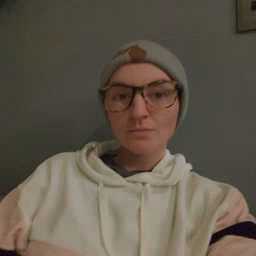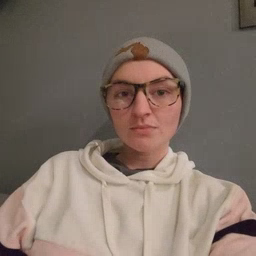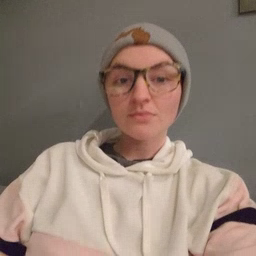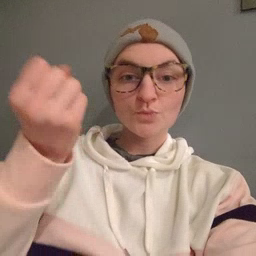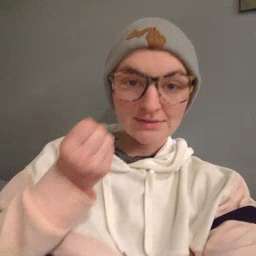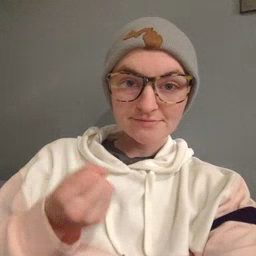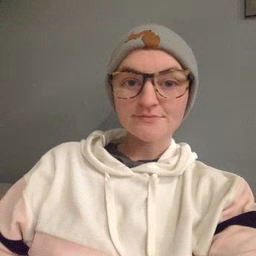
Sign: drawer